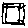
Label: circle